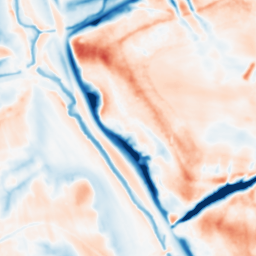
Category: multiscale
Decomposition family: dog
Decomposition parameters: sigma_low: 1
sigma_high: 10
Upsampling method: cubic_catmull_rom
Upsampling parameters: scale: 8
Upsampling scale: 8